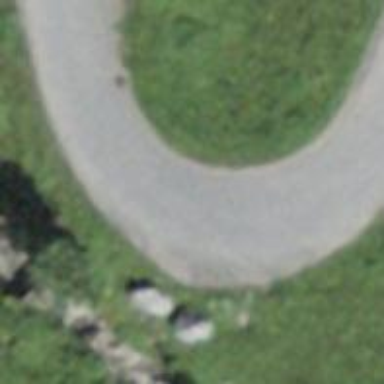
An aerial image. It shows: Unclassified road.